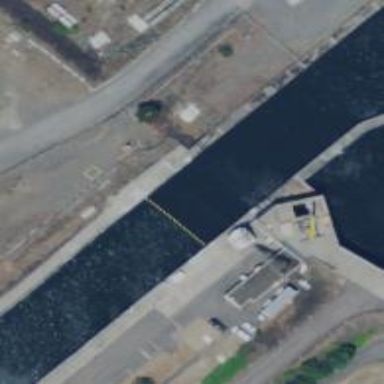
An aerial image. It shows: Lock gate along waterway.